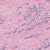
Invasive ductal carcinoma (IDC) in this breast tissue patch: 1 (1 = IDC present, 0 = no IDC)